Question: I am almost certain that I don't have a leak in this code, yet the Xcode analyzer reports that there is a "potential" leak (Xcode 4.6.1).
'''
+ (MySHA1hash *)sha1HashWithHashBytes:(unsigned char *)hash length:(unsigned int)length;
{
return [[[MySHA1hash alloc] initWithHashBytes:hash length:length] autorelease];
}
'''

If the problem is that Xcode is reporting a false positive, I would like to figure out how to structure the code in a way to silence the warning.
It is also the possible that I am leaking in a way I don't understand, but If someone can see how I am actually leaking I would be glad to get that feedback as well.
This must have something to do with the init functions I call, because if I simply replace initWithHashBytes with init, then the leak is no longer reported. To that end I also include the body of initWithHashBytes.
'''
- (id)initWithHashBytes:(unsigned char *)hash length:(unsigned int)length
{
if (hash != nil && length <= SHA_DIGEST_LENGTH) {
NSData *data = [NSData dataWithBytes:hash length:length];
self = [self initWithHash:data];
}
else {
self = nil;
}
return self;
}
- (id)initWithHash:(NSData *)hash
{
if ([hash length] <= SHA_DIGEST_LENGTH && (self = [super init]) != nil) {
finished = YES;
[hash getBytes:sha_Result];
hashValue = [NSNumber numberWithInt:[hash hash]];
}
else {
self = nil;
}
return self;
}
'''
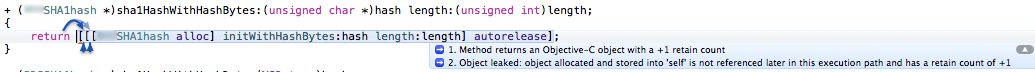
Answer: The line
'''
self = nil;
'''
in 'initWithHashBytes:' (and 'initWithHash:') is the issue. You are allocating an object, but if you return 'nil' from from 'initWithHashBytes:', that object will be leaked, because you'll call 'autorelease' on 'nil' rather than on the object you allocated.
Release 'self' before you return 'nil' and all should be good.